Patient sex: M
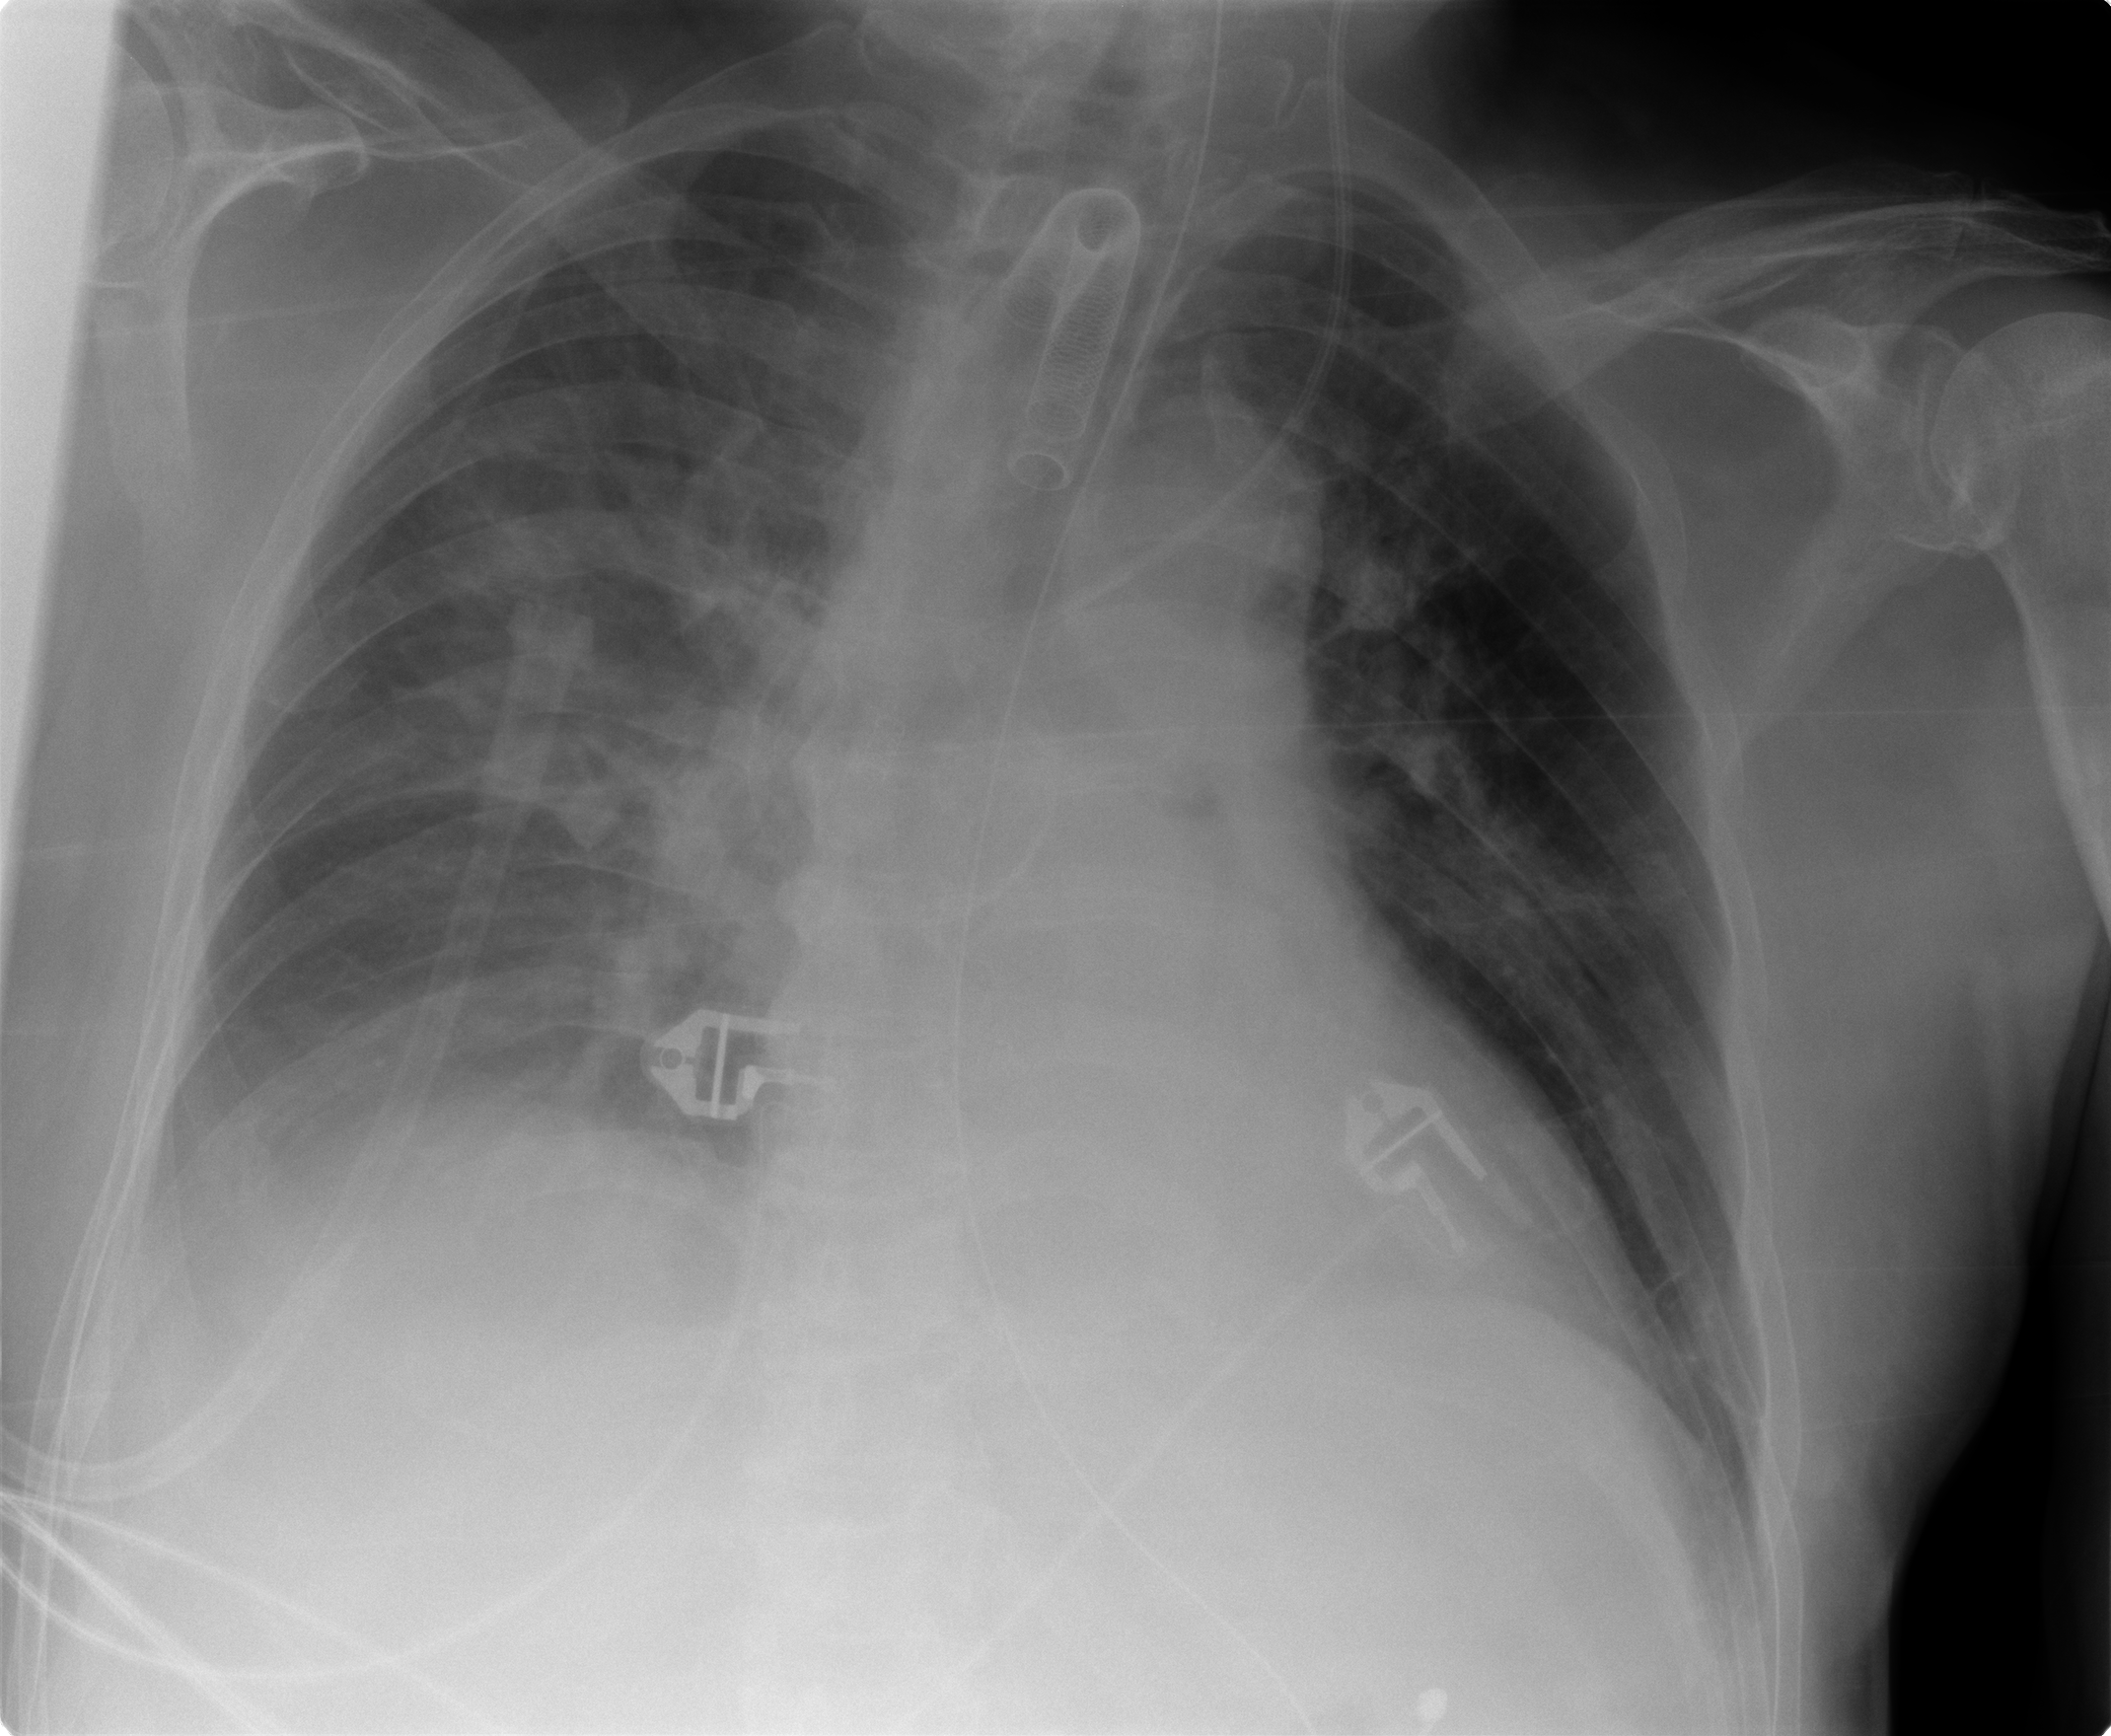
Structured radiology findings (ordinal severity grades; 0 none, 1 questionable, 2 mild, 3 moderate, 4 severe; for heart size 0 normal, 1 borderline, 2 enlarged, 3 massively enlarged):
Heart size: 0
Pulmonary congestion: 1
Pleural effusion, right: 2
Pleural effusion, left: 0
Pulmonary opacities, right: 2
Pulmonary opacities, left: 0
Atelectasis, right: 2
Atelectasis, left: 2